Question: I have the following homework question:
An -degree polynomial () is an equation of the form:

Where is a real number and each is a real constant, with 0. Describe a simple (^2)-time method for computing () for a particular value of . Justify the runtime.
So my question is: is it even possible to guarantee O(n^2) runtime since ai can be any real number, and as it approaches infinity so does the runtime.
Here is what I have typed out so far:
"Since the fastest know algorithm for multiplication (Harvey-Hoeven algorithm) takes Th(nlogn) time (where n is the number of digits in each of the numbers being multiplied), and since ai can be any real number, there is no way to guarantee O(n^2) time. This is because if any one of the constants ai are greater than, for example, n^2 digits long then that single multiplication would take at least (nlogn)^2 time."
if this is not true, where did I go wrong?
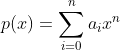
Answer: The problem with many complexity theory problems that "runtime" is measured in (usually unspecified) abstract units, which may not correspond with wall-time on a real computer. Here I guess the person asking the question meant runtime as "arithmetic operations". Although it's not clear, because there's no obvious algorithm that runs in O(n^2) arithmetic operations that's not also in o(n^2).
Your answer is correct, if you assume the "bit complexity model", although usually in that case the "n" would be the size of the input and not the limit of summation, and the details of how real numbers are represented would become important.